Question: I need to create a view like this. Where my actionsheet like view is a subview added on viewcontroller. Its not real action sheet.
What i want to keep the controls behind the overlay view touchable also the action sheet buttons.
Can anyone suggest, How to do it ?
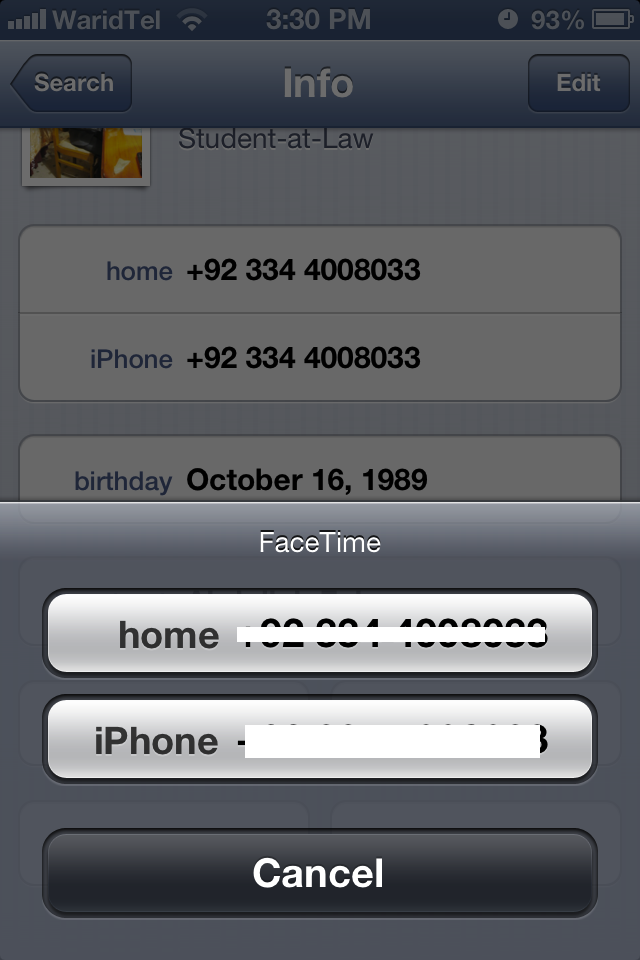
Answer: My action sheet is a custom View, I used a Button on view above the action sheet. After disabling user interaction and setting alpha .7 worked for me .